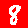
Digit: 8